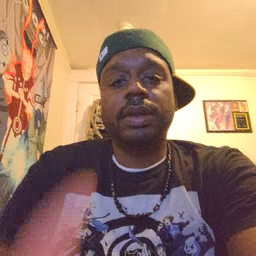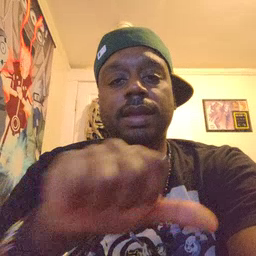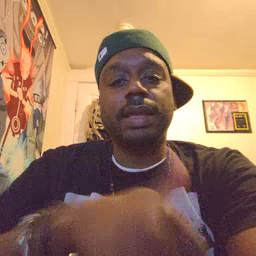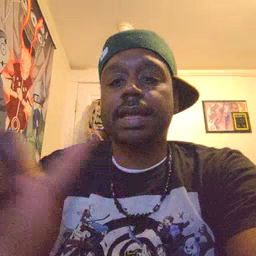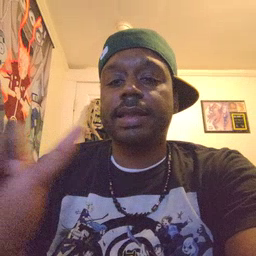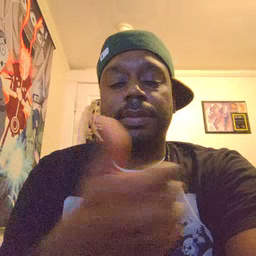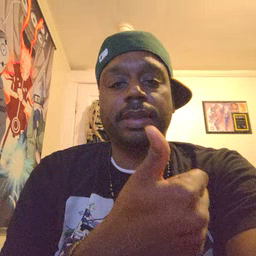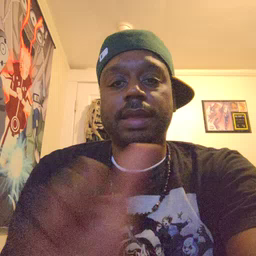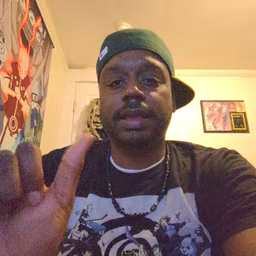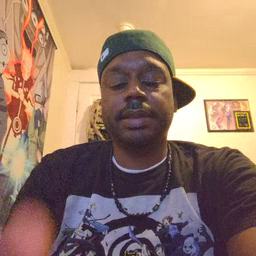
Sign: any